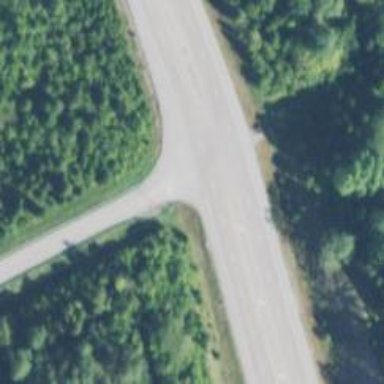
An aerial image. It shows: Stop road.